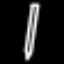
Label: pencil